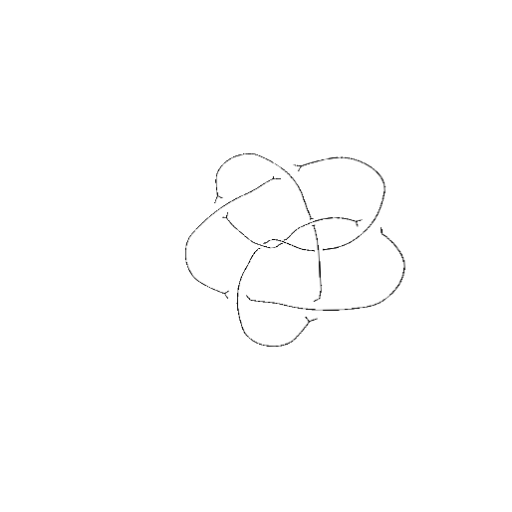
Crossing number: 9